Question: What is the reading of this measurement?
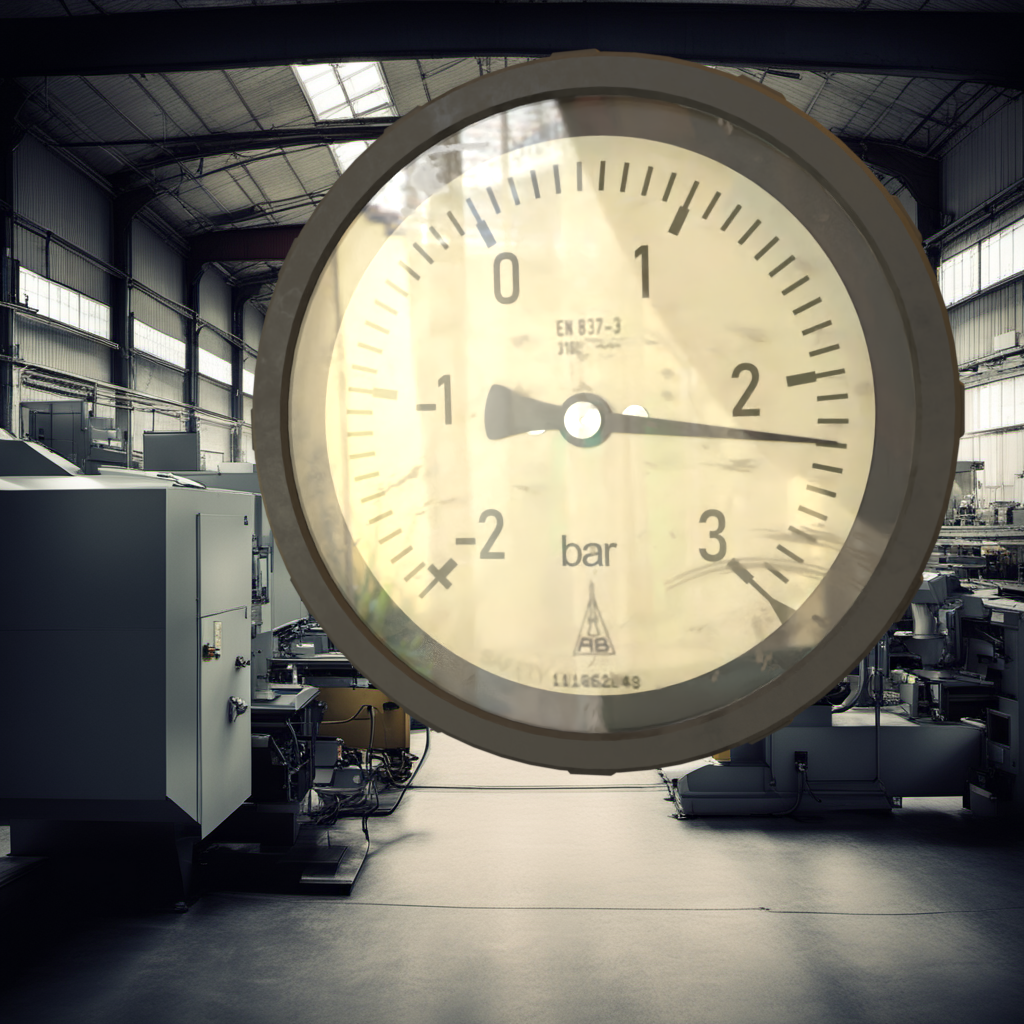
Answer: The result is 2.33
Question: What is the reading range of the measurement in the image?
Answer: The range is from -2 to 3
Question: What is the minimum and maximum reading range of this measurement?
Answer: The minimum value is -2 and the maximum value is 3